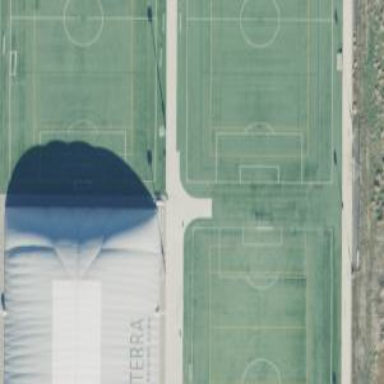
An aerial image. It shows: Soccer pitch with turf surface for leisure and sports activities.